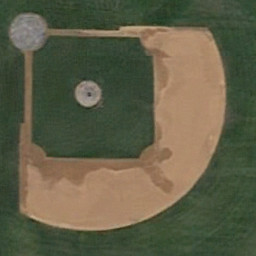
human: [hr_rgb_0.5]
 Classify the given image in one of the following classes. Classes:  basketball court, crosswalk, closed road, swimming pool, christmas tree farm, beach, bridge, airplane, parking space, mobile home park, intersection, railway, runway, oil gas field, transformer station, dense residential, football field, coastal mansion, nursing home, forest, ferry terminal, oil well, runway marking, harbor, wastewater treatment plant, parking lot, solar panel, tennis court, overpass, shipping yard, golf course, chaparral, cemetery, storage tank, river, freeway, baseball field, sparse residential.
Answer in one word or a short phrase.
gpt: baseball field